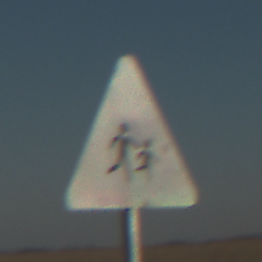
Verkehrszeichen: KinderLinks
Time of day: SunriseSunset
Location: Outdoor (Nature)
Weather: Clear
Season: NotSpecified
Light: Natural